Question: I'm using the AppCompat ActionBar (Theme.AppCompat.Light.DarkActionBar) for my Android app.
After starting the app, the ActionBar fades out after 6 seconds (onCreate method):
'''
h.postDelayed(new Runnable() {
@Override
public void run() {
getSupportActionBar().hide();
}
}, 6000);
'''
So, how can I fade in the ActionBar with a touch gesture from the top of the screen to the middle ... and fade out it again after 10 seconds?

I think the problem is, that the ActionBar has no OnTouchListener.
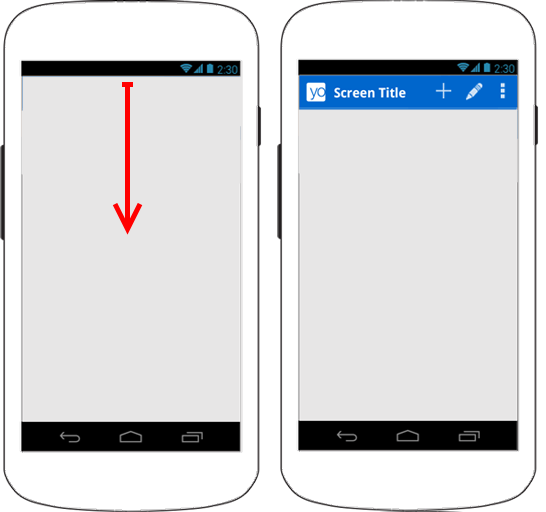
Answer: Try something like this.
In the class you want to use the gesture:
'''
private GestureDetectorCompat gestureDetectorCompat;
@Override
protected void onCreate(Bundle savedInstanceState) {
super.onCreate(savedInstanceState);
gestureDetectorCompat = new GestureDetectorCompat(this, new MyGestureListener());
//Stuff in onCreate()
}
@Override
public boolean onTouchEvent(MotionEvent event) {
this.gestureDetectorCompat.onTouchEvent(event);
return super.onTouchEvent(event);
}
class MyGestureListener extends GestureDetector.SimpleOnGestureListener {
@Override
public boolean onFling(MotionEvent event1, MotionEvent event2, float velocityX, float velocityY) {
//Swipe from the top to the bottom
if(event2.getY() > event1.getY()){
getSupportActionBar().show();
h.postDelayed(new Runnable() {
@Override
public void run() {
getSupportActionBar().hide();
}
}, 6000);
}
return true;
}
}
'''